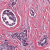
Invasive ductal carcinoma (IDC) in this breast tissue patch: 1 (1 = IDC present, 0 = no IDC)